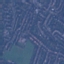
Land use / land cover class: Residential